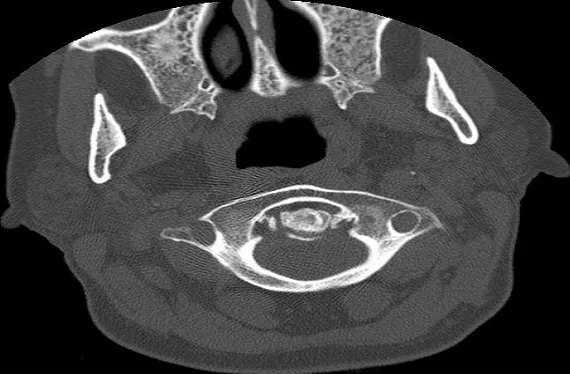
Axial computed tomography (CT) of the cervical spine revealing calcifications of transverse and alar ligaments, surrounding the odontoid process.
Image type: radiology (ct)